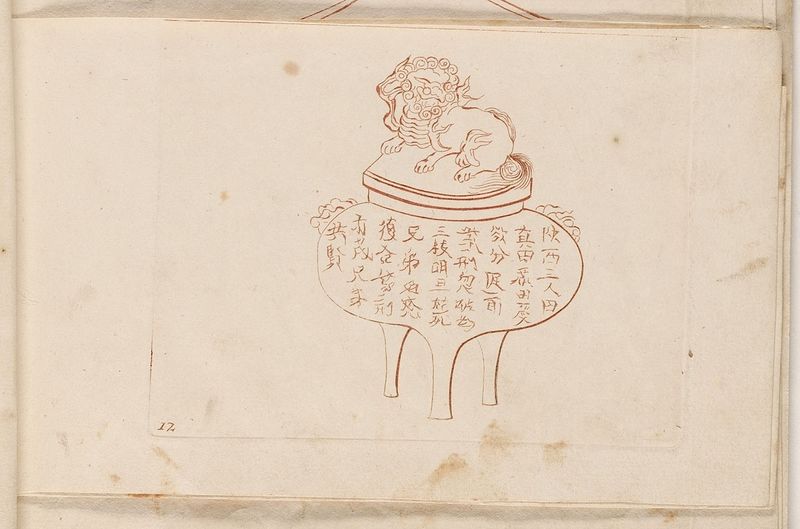
Titel: Gefäß, Blatt aus der Folge 'Picturae Sinicae'
Künstler: Pieter Schenk
Standort: Hamburg
Institution: Museum für Kunst und Gewerbe Hamburg
Schlagwörter: tier, tiere, ornament, schrift, papier, grafik, graphik, schriftzeichen, fotografie, photographie, druckgraphik, druckgrafik, radierung, buchstaben, kunstgewerbe, kunsthandwerk, deckelvase, alphabet, tierornament, gerippt, reproduktionen, industriedesign, druckerzeugnisse, gefäß, behälter, löwe, tierornamente, ornamentstich, vorlageblätter, rotdruck, wächterlöwe, steinlöwe